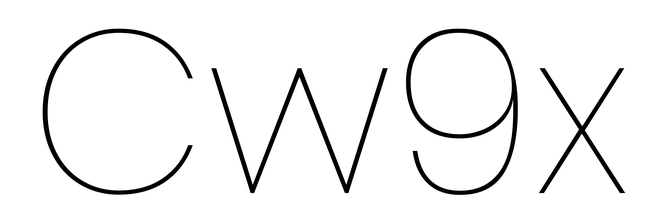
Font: Poppins-Thin